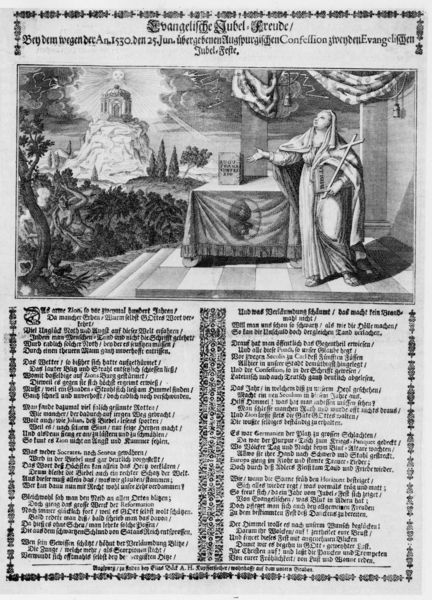
Titel: Evangelische Jubel= Freude
Künstler: Elias Baeck
Institution: (Seriendruck)
Schlagwörter: baum, berg, himmel, mann, schatten, umhang, weiß, bäume, landschaft, menschen, bewegung, frau, geste, grau, hell, raum, schwarz, szene, tisch, zeichnung, blick, gebäude, schleier, tuch, karo, menge, bibel, falten, rahmen, sockel, bild, hände, tischtuch, vorhang, hügel, natur, kirche, sonne, sträucher, figur, gewand, mantel, decke, blatt, wald, schrift, papier, grafik, graphik, spalten, füsse, rand, treppe, deutsch, stufen, kordel, schenkel, freude, buch, burg, kreuz, religion, strahlen, druck, druckgraphik, schwarzweiss, radierung, stich, seite, illustration, text, buchstaben, nonne, beschriftung, überschrift, beten, gebet, altar, buchdruck, lichtstrahlen, gedicht, kapelle, erscheinung, licht schatten, tempel, heilige, heilig, maria, jubel, fraktur, ornamnet, lied, baltt, kruez, wörter, evangelisch, evangelische, evangelium, seriendruck, altardecke, bheilige, christentum#